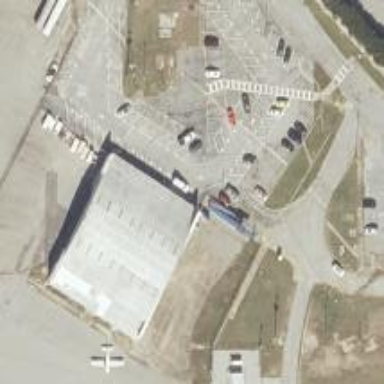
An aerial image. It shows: Hangar located at airport.